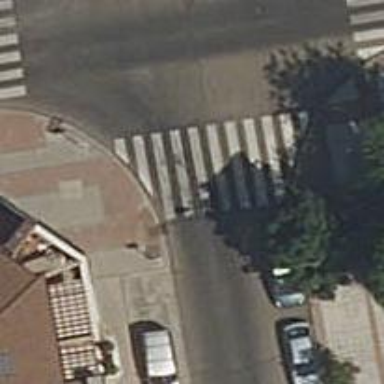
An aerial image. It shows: Marked road crossing.